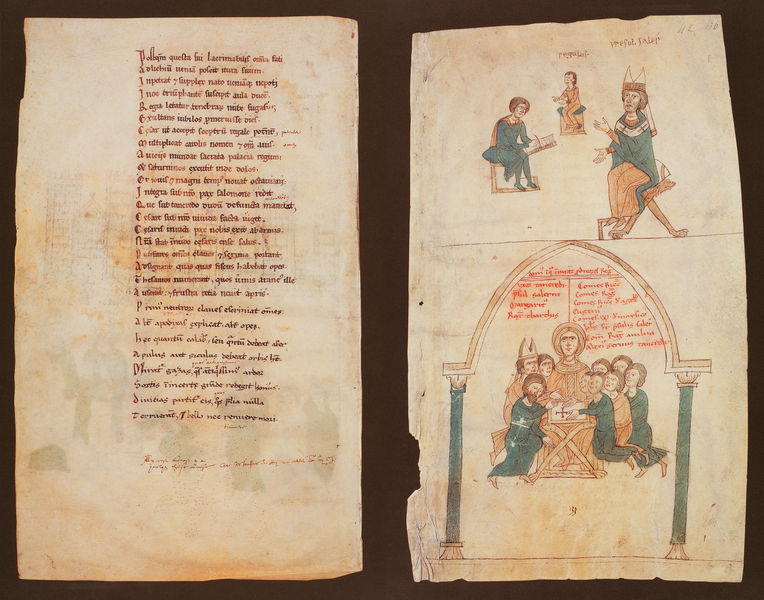
Titel: Liber ad honorem Augusti sive de rebus Siculis/ Buch zu Ehren des Kaisers Augustus oder über die Angelegenheiten Siziliens
Künstler: Pietro da Eboli
Institution: Bern, Burgbibliothek
Schlagwörter: blau, weiß, gelb, grün, menschen, sitzen, männer, orange, stuhl, säulen, tisch, türkis, rot, alt, architektur, bibel, krone, schrift, bilder, papier, bogen, schemel, bischof, könig, thron, lesen, buch, gemalt, kreuz, seite, text, knien, beten, buchseite, pergament, heiligenschein, seiten, spitzbogen, christus, jesus, kniend, mitra, abendmahl, lesend, schreiber, jünger, buchseiten, handschrift, krippe, zeichnungen, romanisch, latein, lateinisch, buchmalerei, spalte, religös, roman, roteschrift